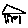
Label: house